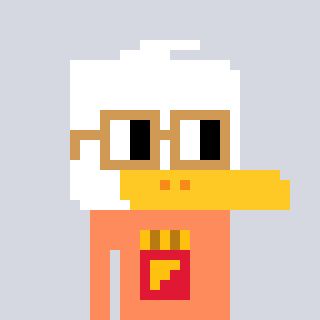
a pixel art character with square brown glasses, a duck-shaped head and a peachy-colored body on a cool background